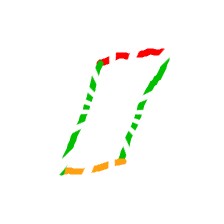
Shape: parallelogram